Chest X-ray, PA view. Patient: 54 years old, sex M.
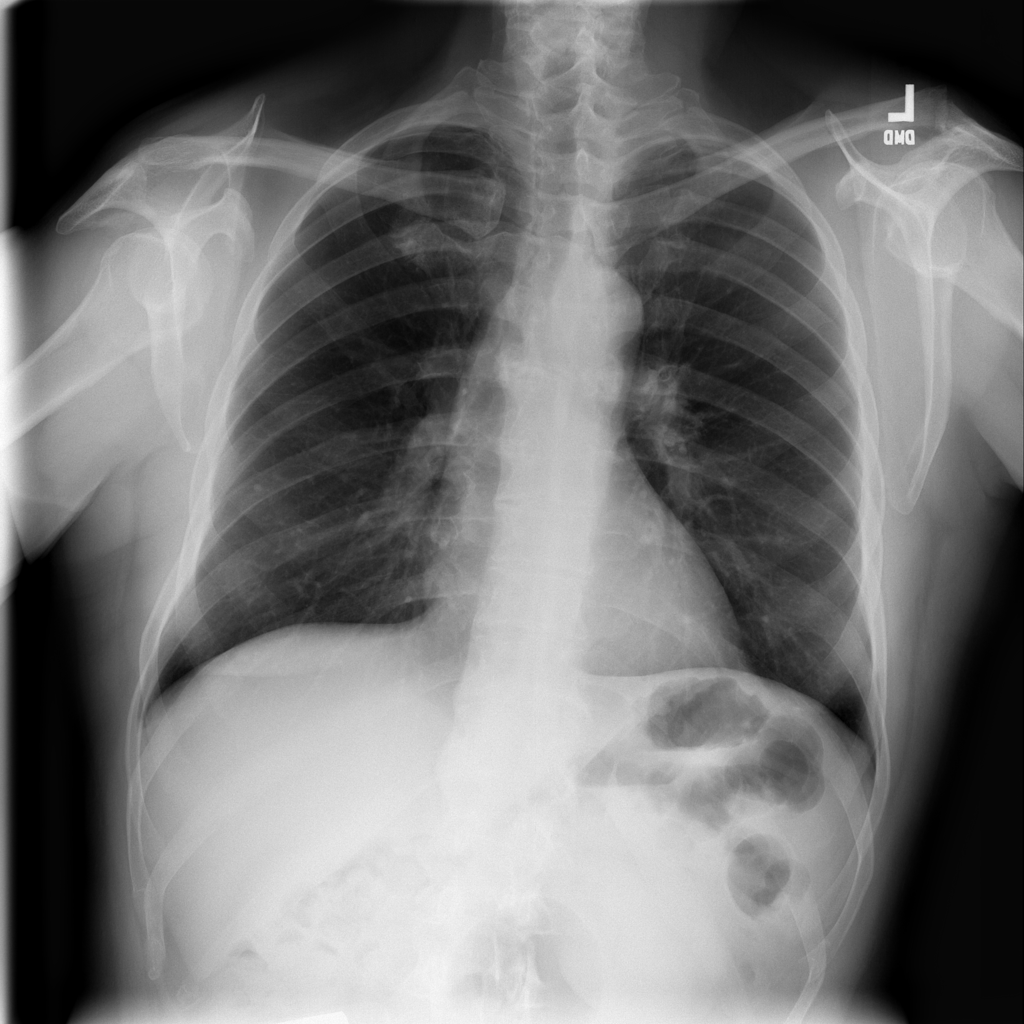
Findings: No Finding